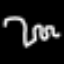
Label: squiggle